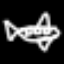
Label: airplane